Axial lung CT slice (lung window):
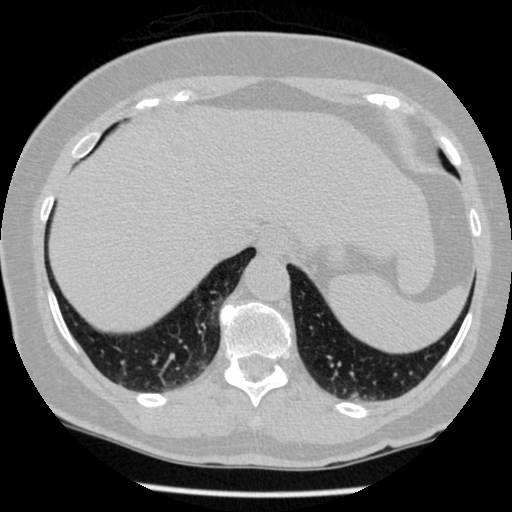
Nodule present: no